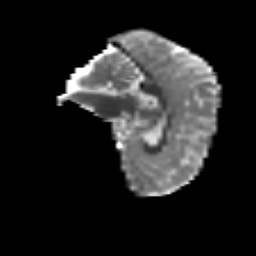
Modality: T2w
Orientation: sagittal
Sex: female
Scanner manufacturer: siemens
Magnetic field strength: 3 T
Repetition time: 5 s
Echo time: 0.071 s